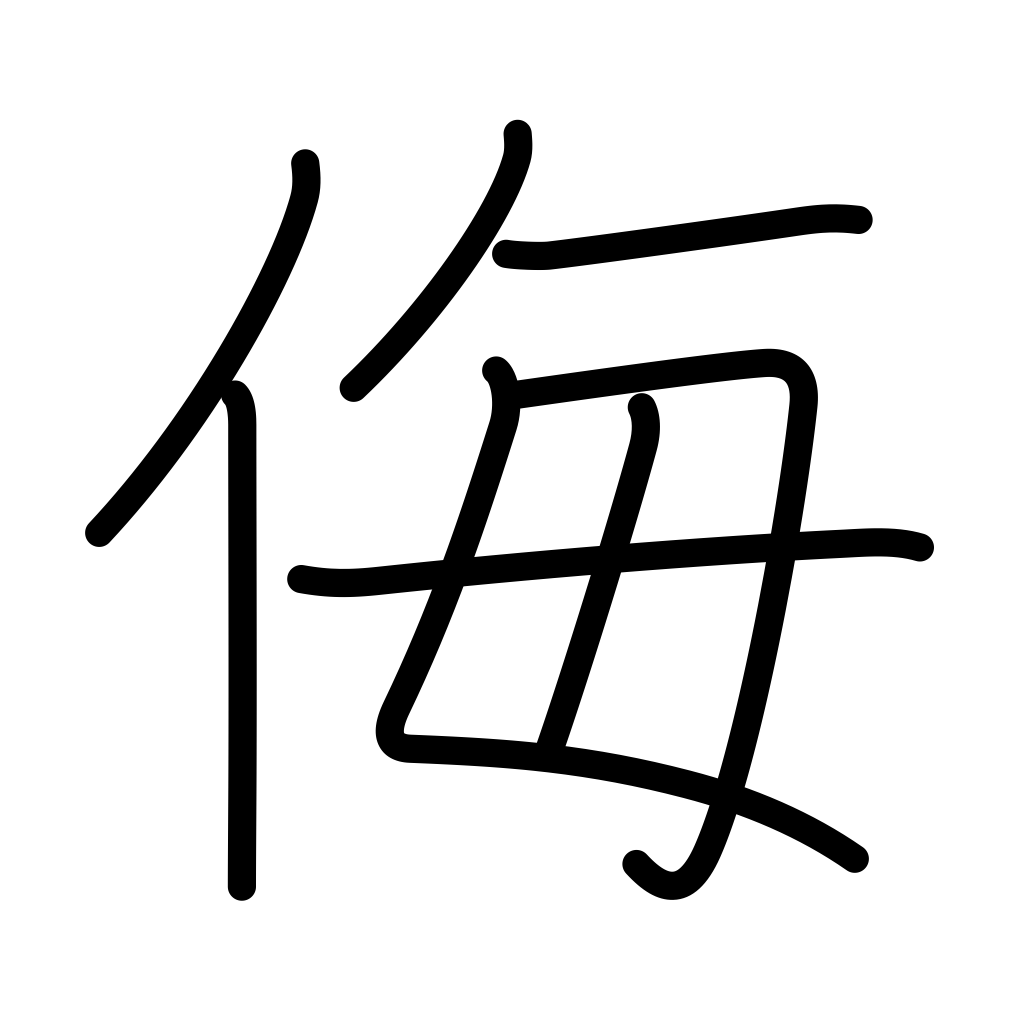
Meaning: despise, contempt